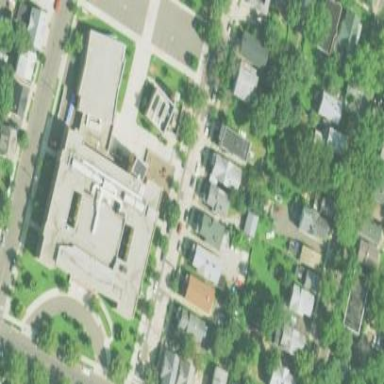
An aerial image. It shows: Sidewalk.